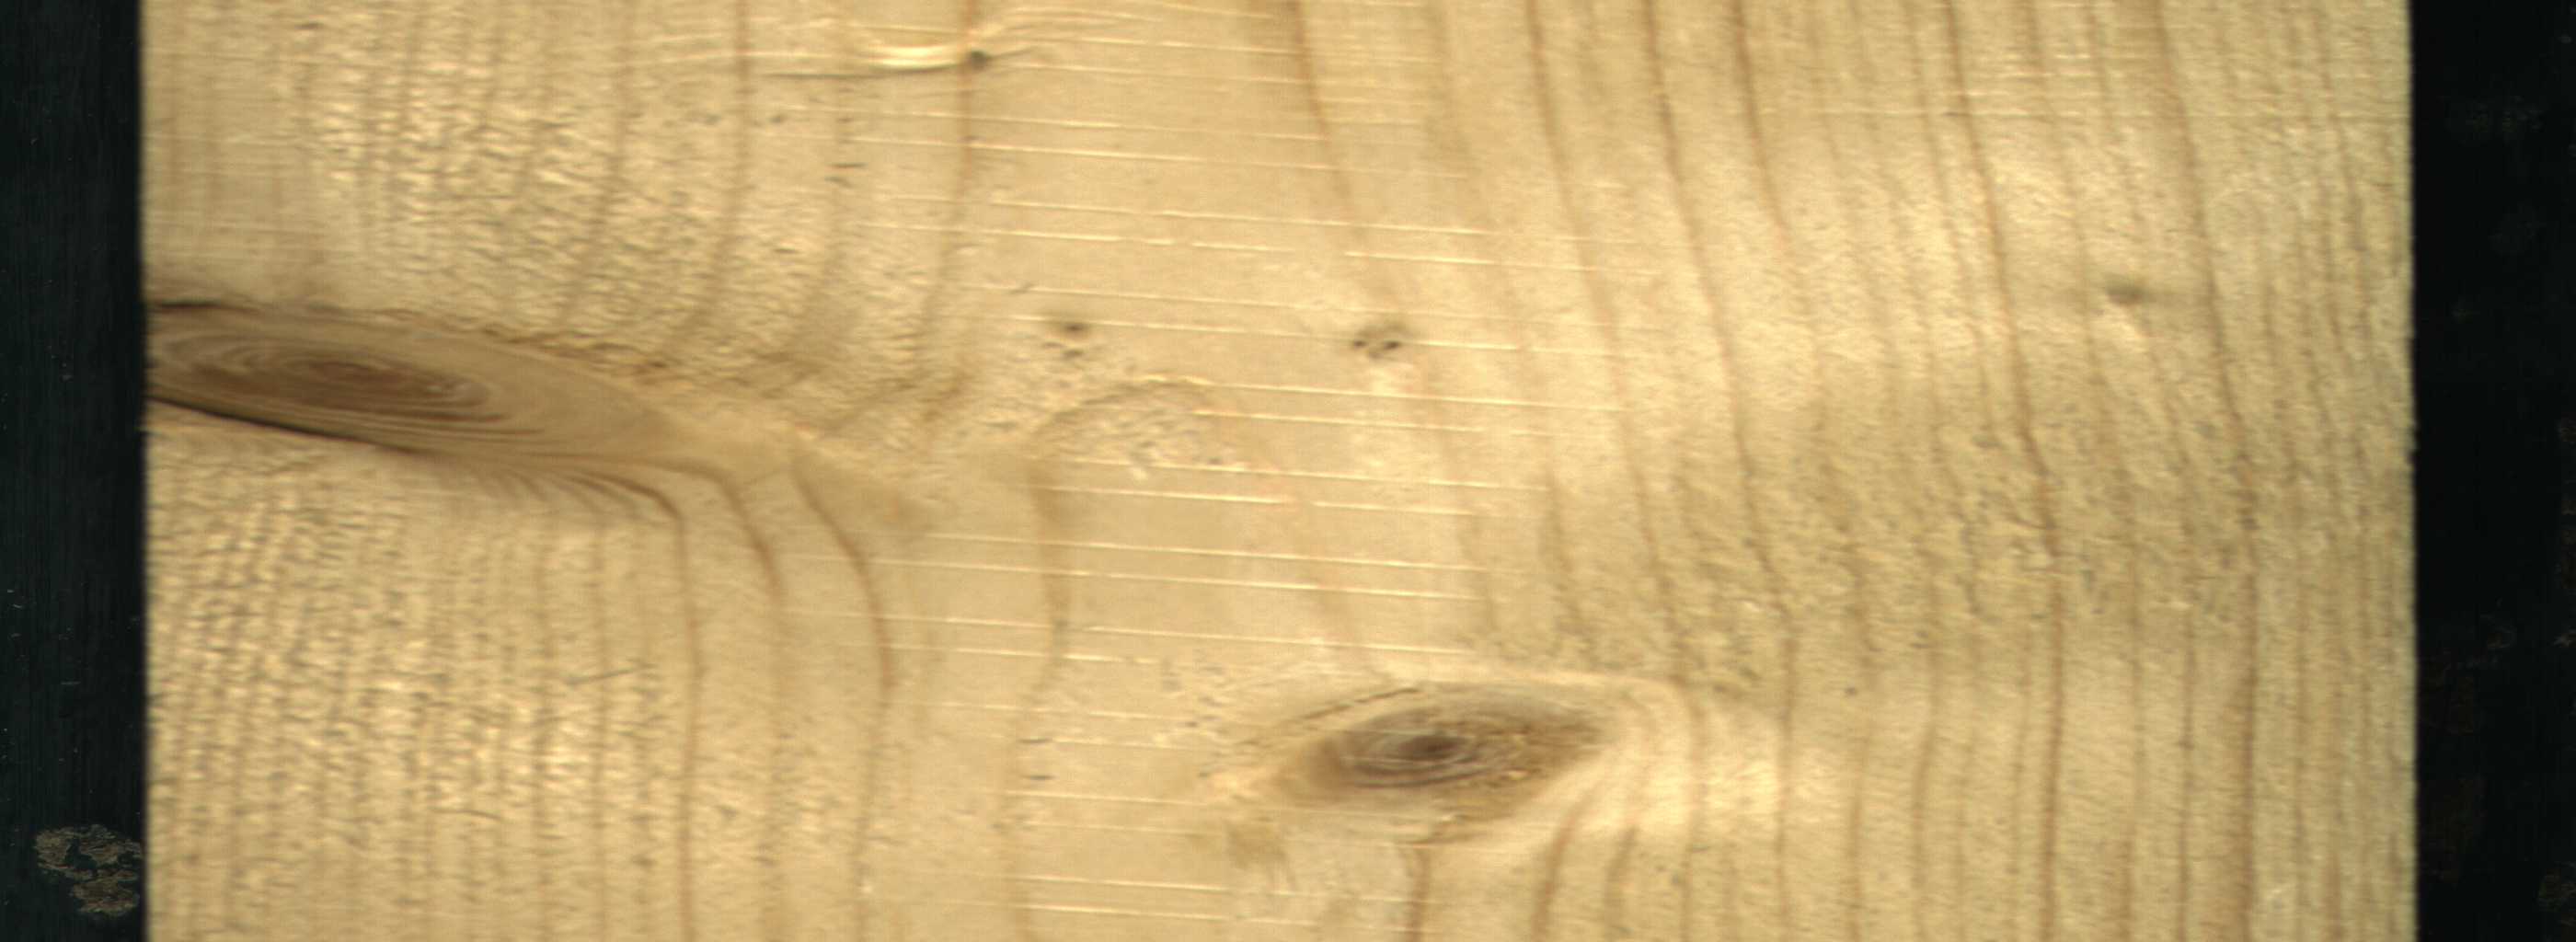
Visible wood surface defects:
Live_Knot
Live_Knot